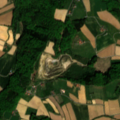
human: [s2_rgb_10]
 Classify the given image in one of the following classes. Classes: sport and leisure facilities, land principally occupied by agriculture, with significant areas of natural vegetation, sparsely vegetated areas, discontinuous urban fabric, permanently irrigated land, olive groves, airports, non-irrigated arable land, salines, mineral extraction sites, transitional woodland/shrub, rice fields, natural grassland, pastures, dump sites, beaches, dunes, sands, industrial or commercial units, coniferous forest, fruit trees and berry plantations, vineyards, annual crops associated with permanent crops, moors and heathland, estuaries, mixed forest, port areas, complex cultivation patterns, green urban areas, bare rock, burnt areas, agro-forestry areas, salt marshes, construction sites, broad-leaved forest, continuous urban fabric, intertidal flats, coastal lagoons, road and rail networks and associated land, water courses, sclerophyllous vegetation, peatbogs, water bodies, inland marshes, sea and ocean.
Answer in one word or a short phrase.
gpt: non-irrigated arable land, complex cultivation patterns, broad-leaved forest